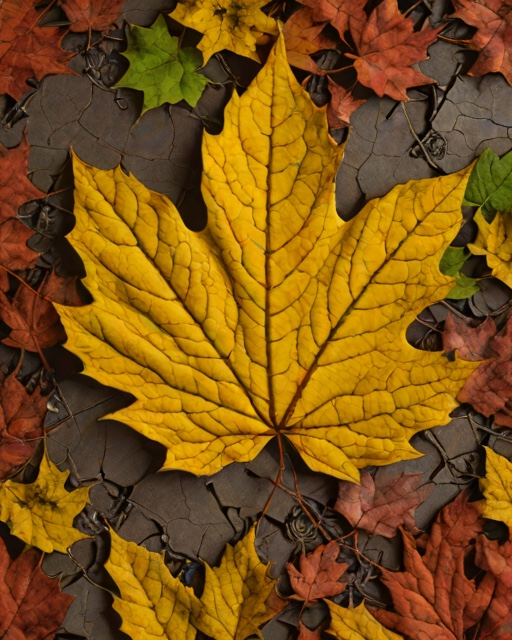
Category: Autumn